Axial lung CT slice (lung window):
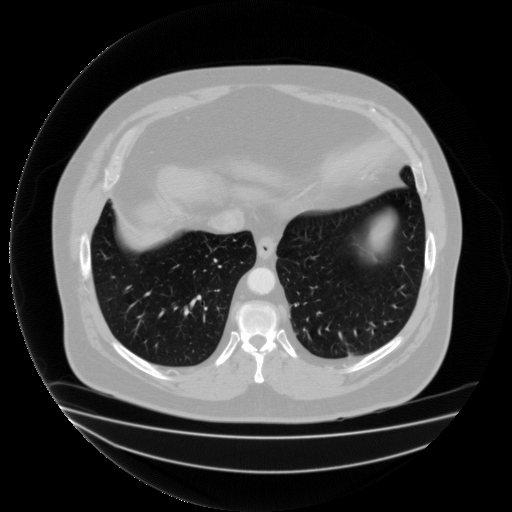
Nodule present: no